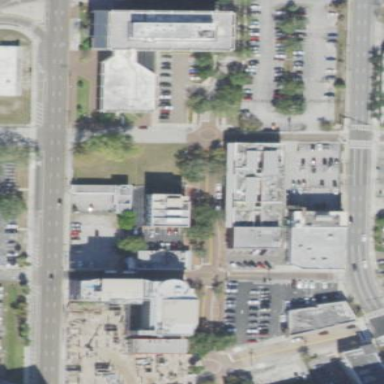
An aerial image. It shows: Commercial area within city block.